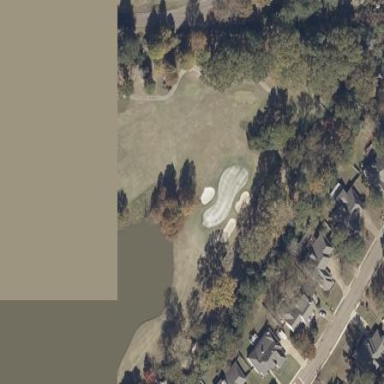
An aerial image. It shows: Water hazard on golf course.